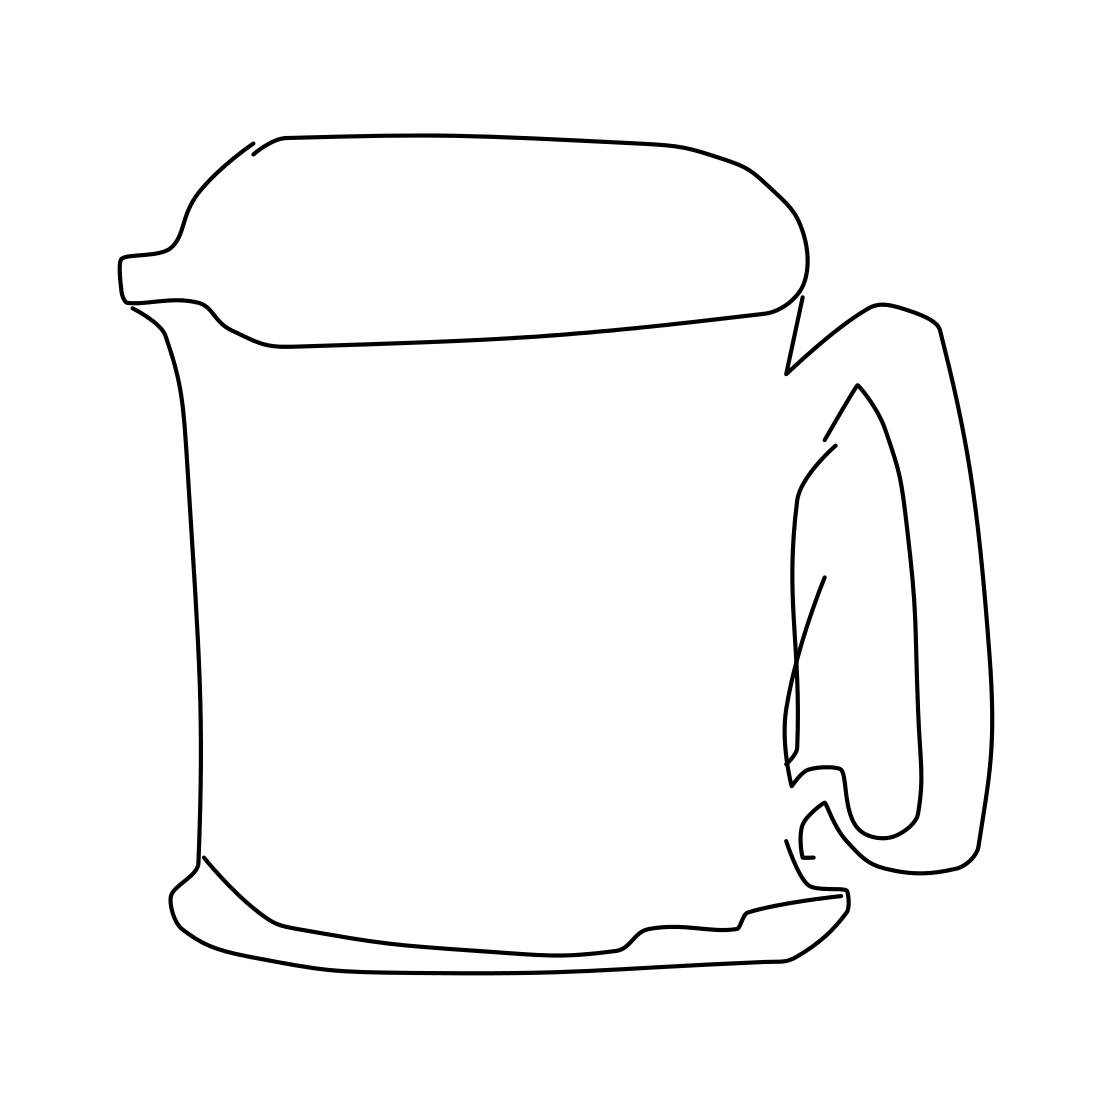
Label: beer-mug